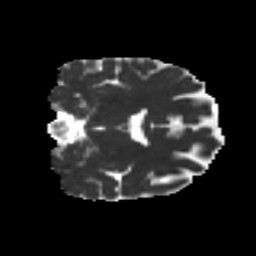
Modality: MD
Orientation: coronal
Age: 56
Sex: female
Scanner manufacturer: ge
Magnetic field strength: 3 T
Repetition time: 7.8 s
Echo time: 0.0606 s